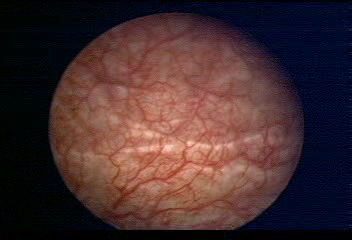
Modality: WLC
Class: Normal mucosa
Bladder cancer association: No